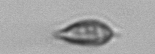
Label: Prorocentrum_triestinum